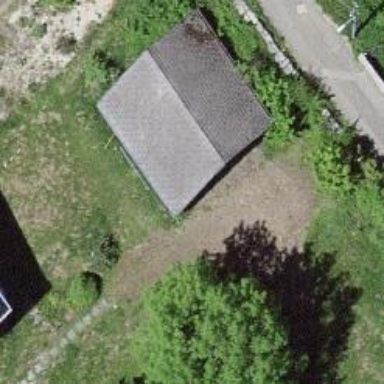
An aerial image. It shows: Garage.